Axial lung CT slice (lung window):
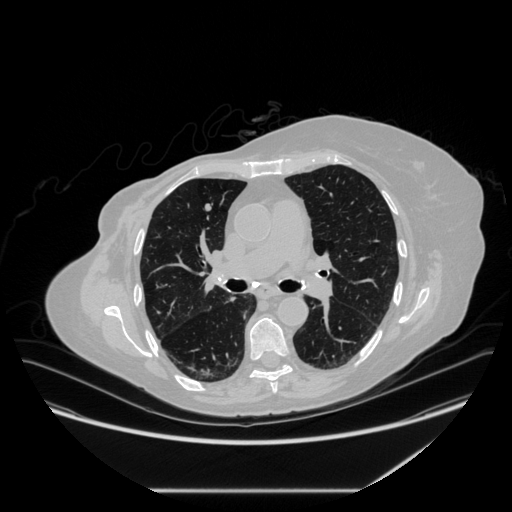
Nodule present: yes
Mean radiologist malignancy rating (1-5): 2.75